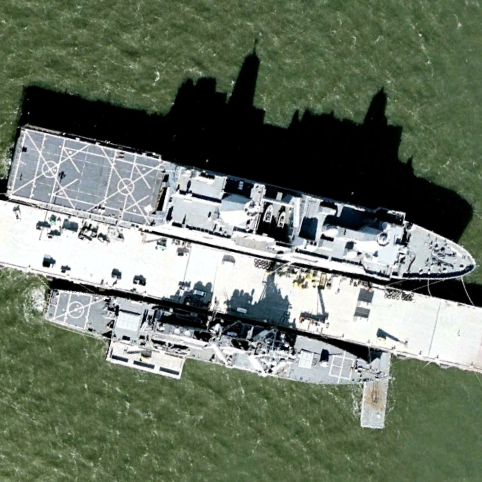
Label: San_Antonio-class_transport_dock